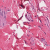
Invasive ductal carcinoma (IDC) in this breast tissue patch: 0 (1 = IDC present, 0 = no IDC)